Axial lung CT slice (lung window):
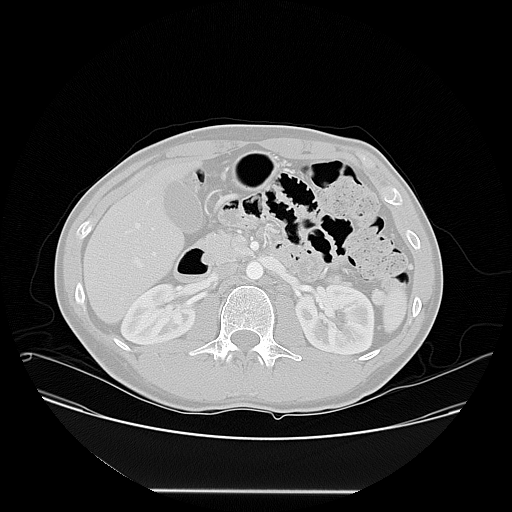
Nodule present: no